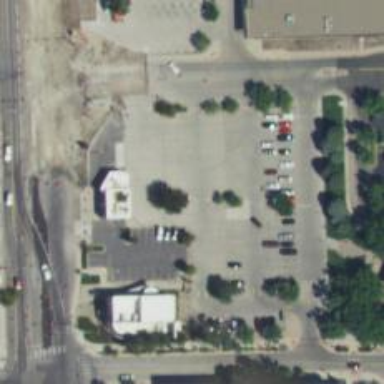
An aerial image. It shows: Parking space is available.